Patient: sex F, age 62
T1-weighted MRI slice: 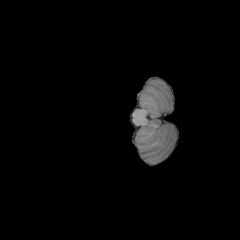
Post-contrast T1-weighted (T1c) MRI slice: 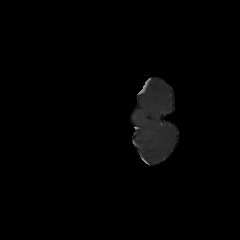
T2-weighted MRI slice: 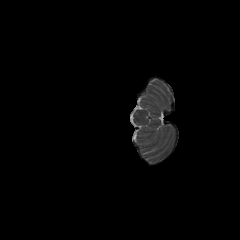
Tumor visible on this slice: no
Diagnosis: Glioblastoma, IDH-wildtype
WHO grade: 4